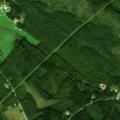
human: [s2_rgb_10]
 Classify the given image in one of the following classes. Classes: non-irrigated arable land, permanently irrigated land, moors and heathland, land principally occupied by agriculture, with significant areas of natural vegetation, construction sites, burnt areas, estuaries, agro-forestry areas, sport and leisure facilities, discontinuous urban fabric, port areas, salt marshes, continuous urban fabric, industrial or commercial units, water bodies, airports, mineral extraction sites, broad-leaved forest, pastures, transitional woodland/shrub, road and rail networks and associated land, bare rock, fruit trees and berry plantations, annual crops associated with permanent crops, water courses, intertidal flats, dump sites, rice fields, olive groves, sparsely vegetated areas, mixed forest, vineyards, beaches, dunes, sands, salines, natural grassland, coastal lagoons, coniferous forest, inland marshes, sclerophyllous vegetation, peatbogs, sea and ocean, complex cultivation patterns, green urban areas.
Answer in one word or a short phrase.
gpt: land principally occupied by agriculture, with significant areas of natural vegetation, mixed forest